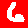
Digit: 6